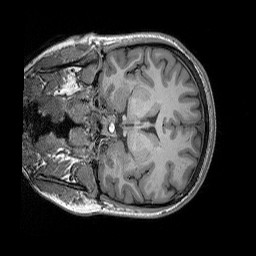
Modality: T1w
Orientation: coronal
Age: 23
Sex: female
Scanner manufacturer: siemens
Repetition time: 2.25 s
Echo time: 0.00302 s